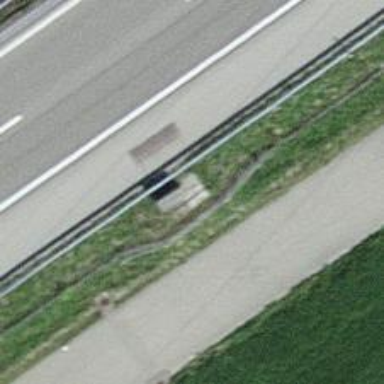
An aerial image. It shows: Street cabinet of man-made origin.